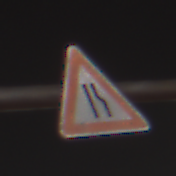
Verkehrszeichen: EinseitigVerengteFahrbahnRechts
Umgebung: Outdoor, Urban
Tageszeit: Night
Wetter: PartlyCloudy
Licht: Artificial
Jahreszeit: NotSpecified
Kontrast: HighContrast